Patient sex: M
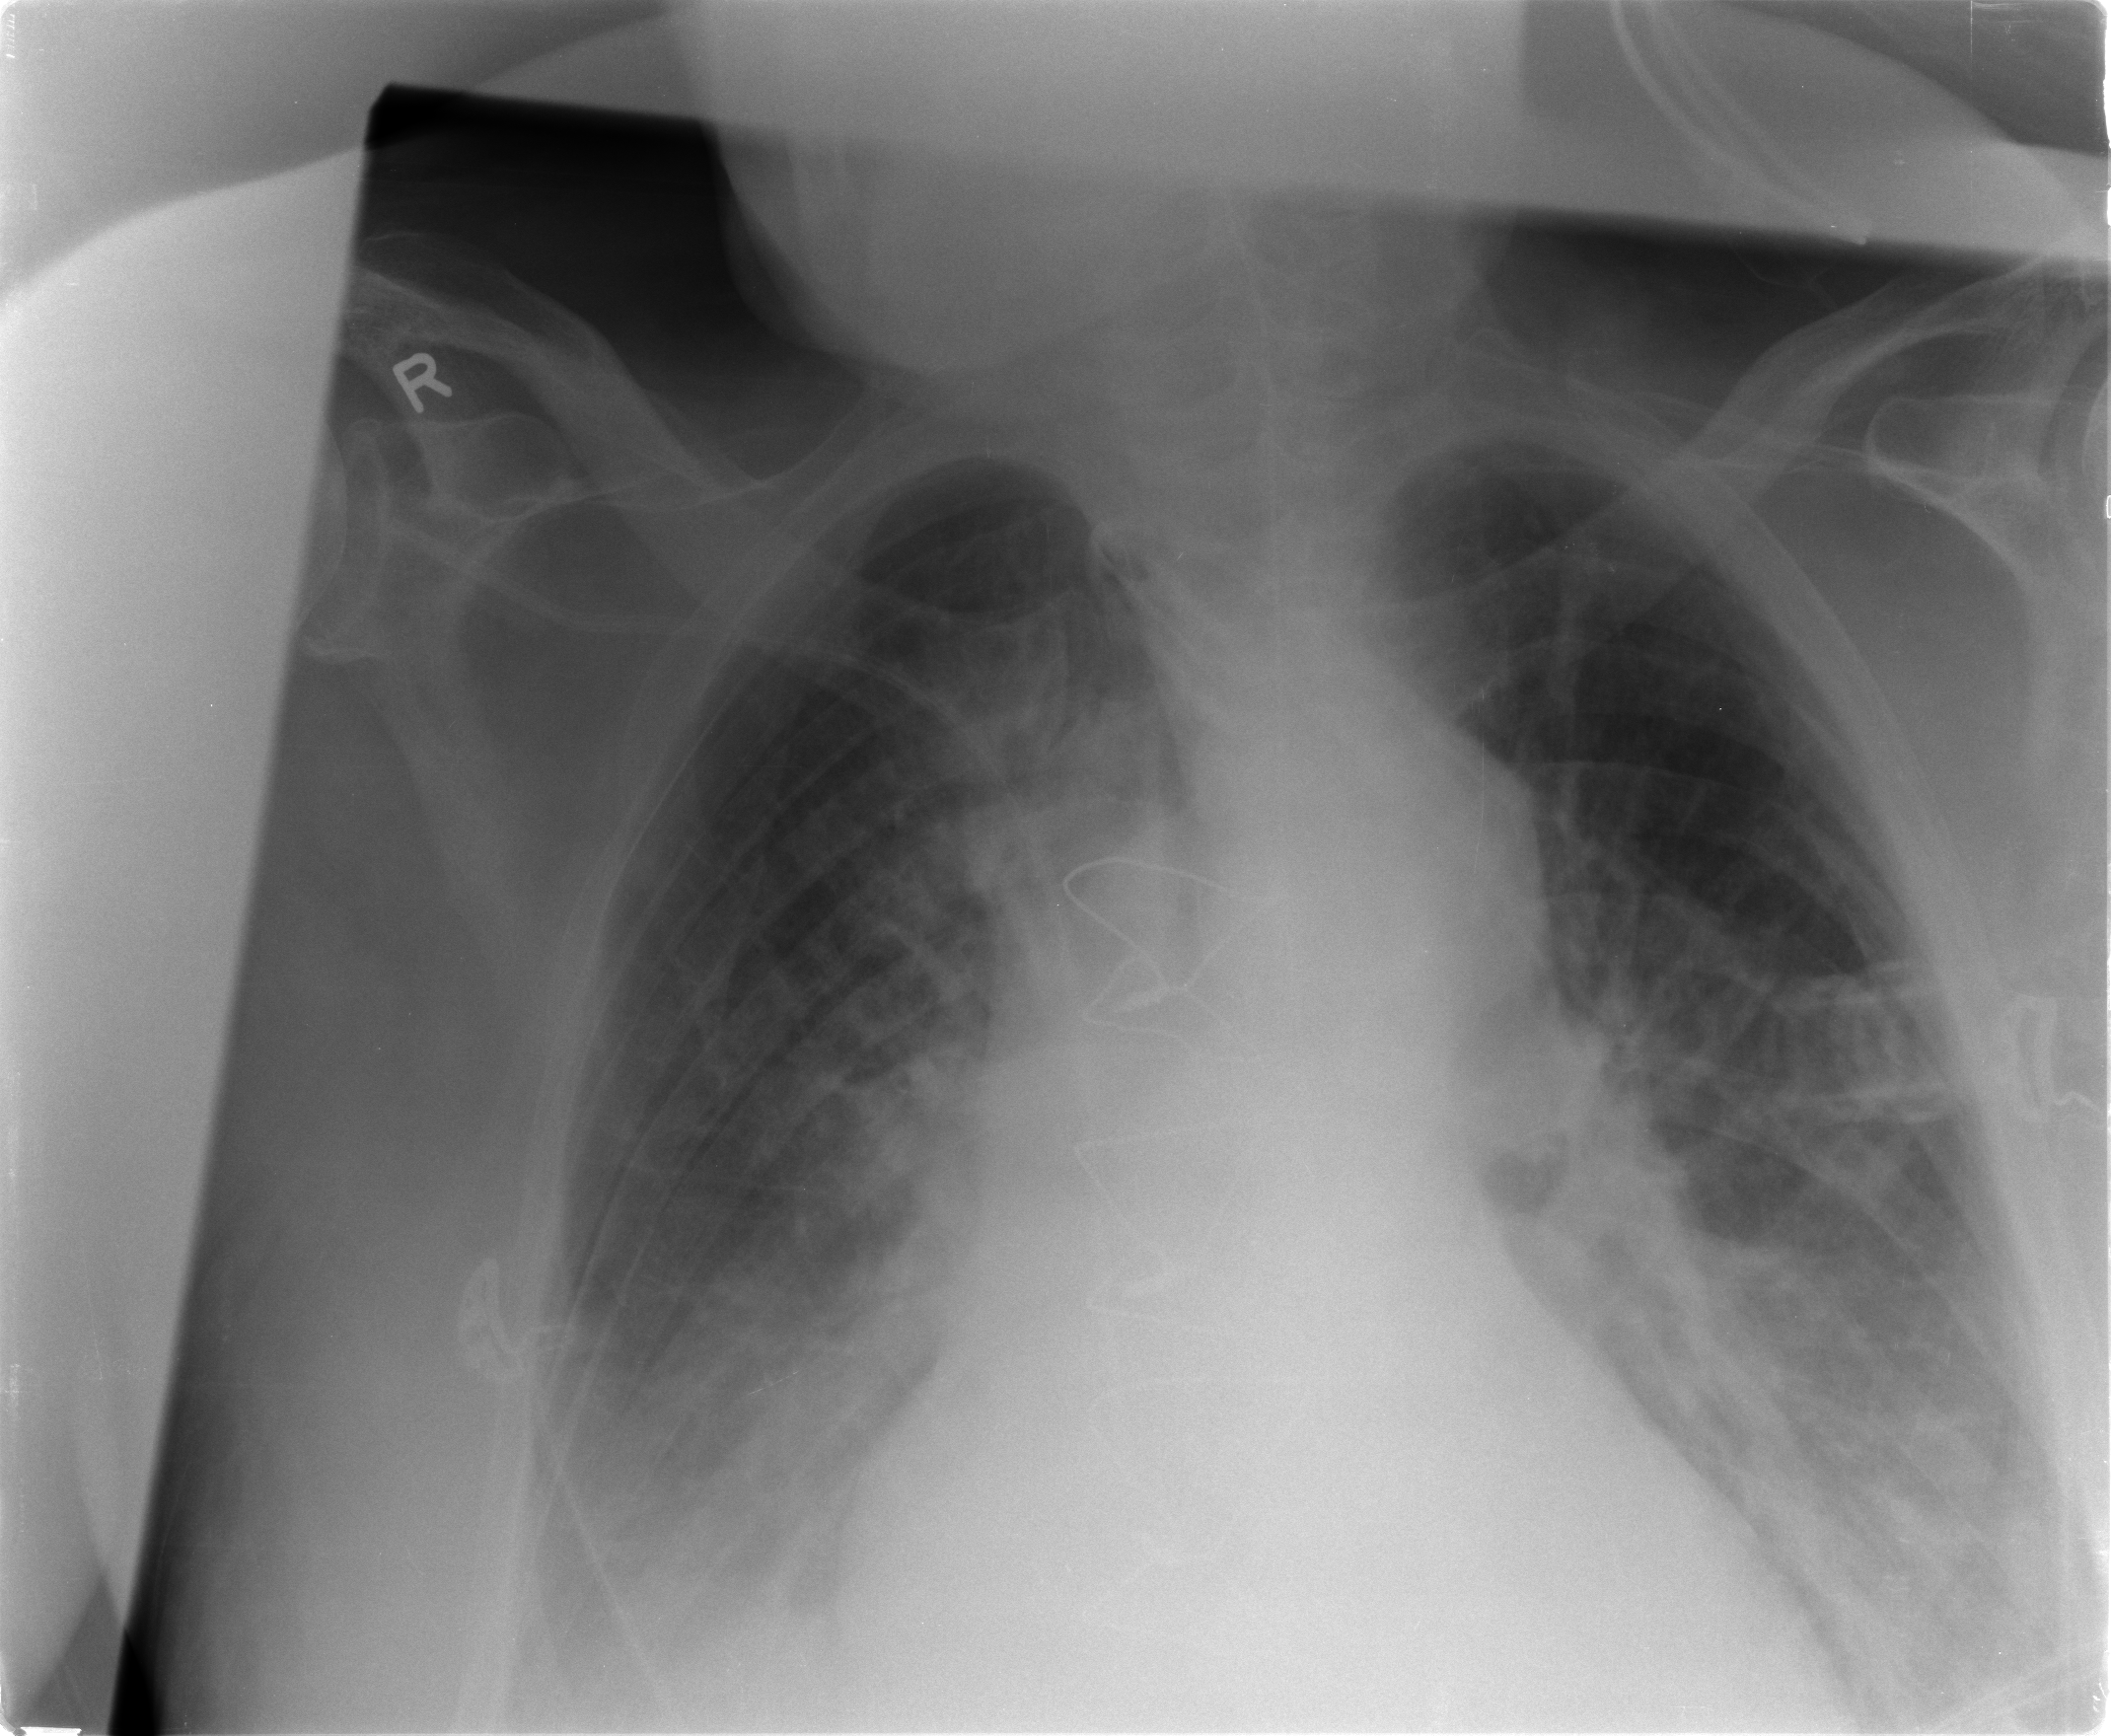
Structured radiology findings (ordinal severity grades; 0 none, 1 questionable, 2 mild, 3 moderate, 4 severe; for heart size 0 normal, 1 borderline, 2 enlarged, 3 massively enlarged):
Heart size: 2
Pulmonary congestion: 3
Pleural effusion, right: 3
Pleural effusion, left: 2
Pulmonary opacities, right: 2
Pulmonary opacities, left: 0
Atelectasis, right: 2
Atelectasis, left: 2